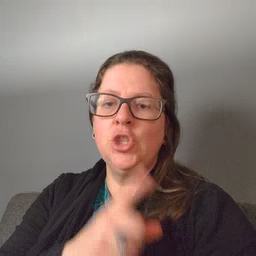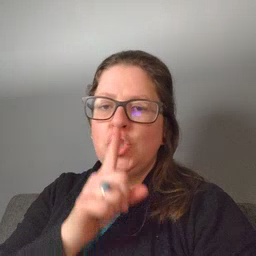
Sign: shhh